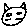
Label: cat